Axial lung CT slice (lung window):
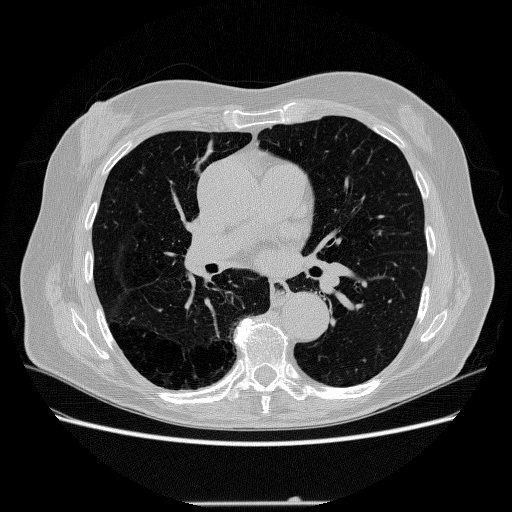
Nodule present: no